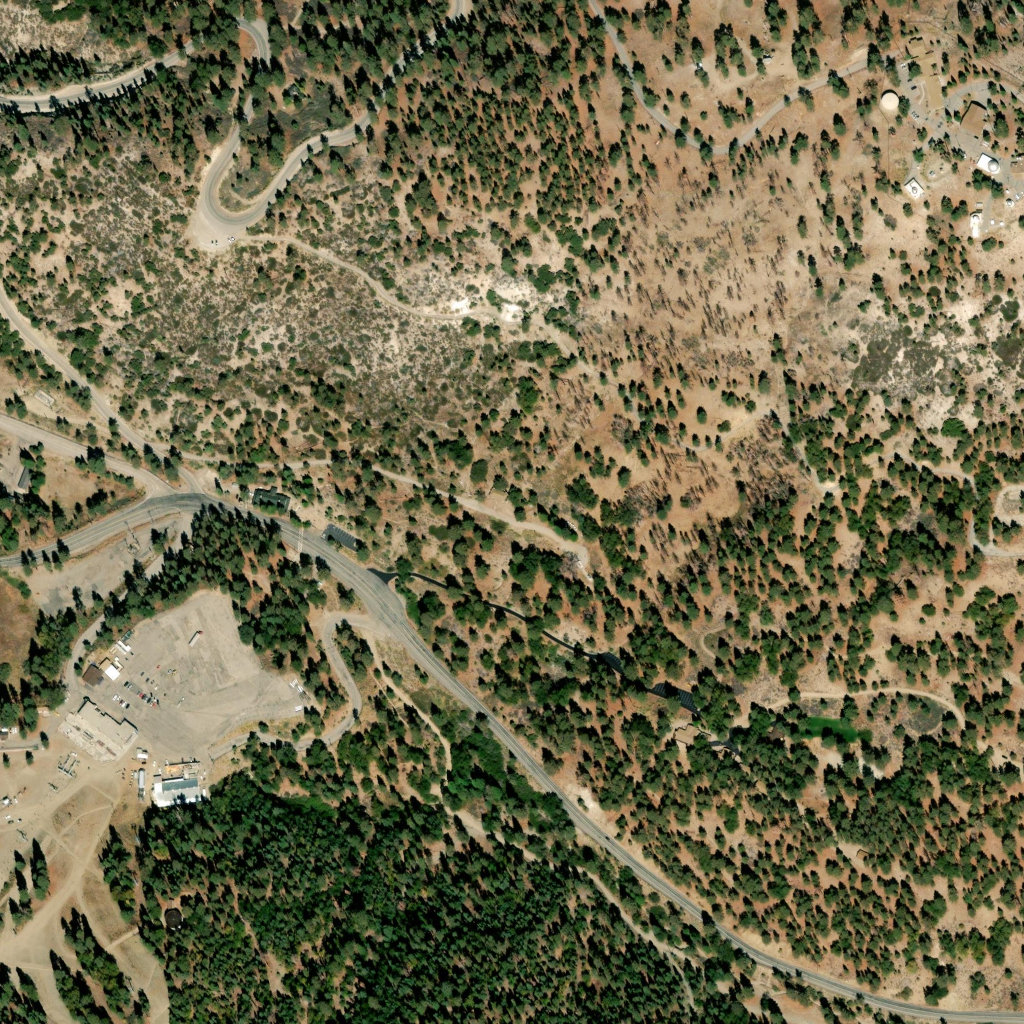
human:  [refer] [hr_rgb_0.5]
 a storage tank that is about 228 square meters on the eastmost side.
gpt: <box>[[86, 9, 87, 10, 0]]</box>